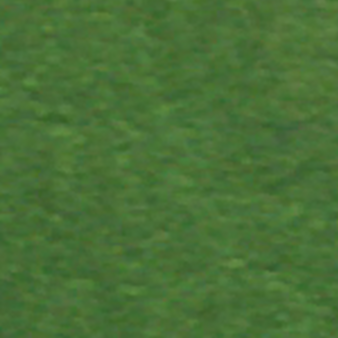
Label: other